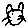
Label: cat